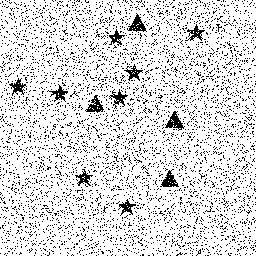
Squares: 0
Triangles: 4
Stars: 8
Total shapes: 12